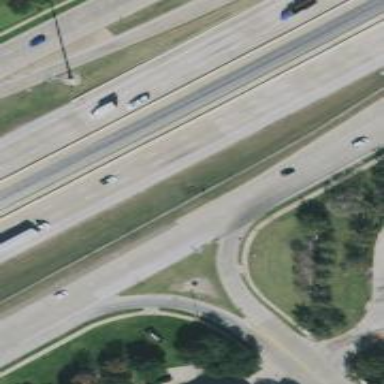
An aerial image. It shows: Secondary link road.